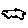
Label: cloud